The image is an STFT spectrogram (time versus frequency) of a rolling-element bearing's vibration signal. Classify the bearing condition as one of: normal, inner_race, outer_race, ball.
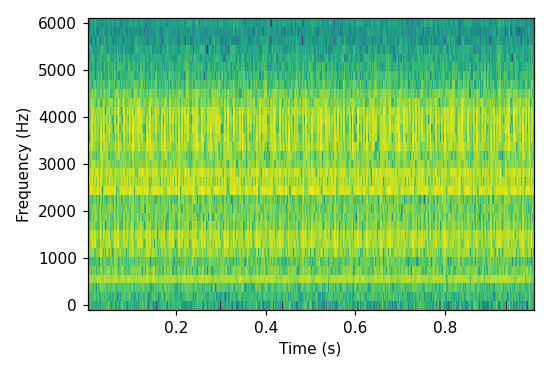
Answer: inner_race